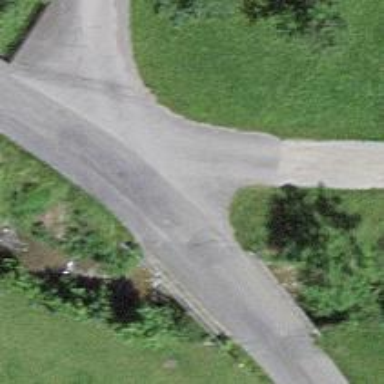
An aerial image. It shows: Track road on bridge with grade 1 track type.